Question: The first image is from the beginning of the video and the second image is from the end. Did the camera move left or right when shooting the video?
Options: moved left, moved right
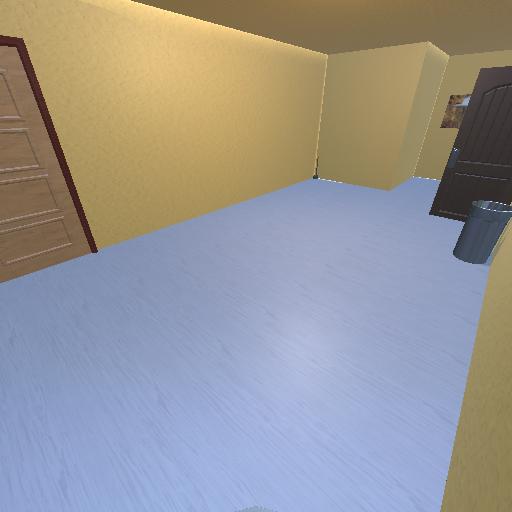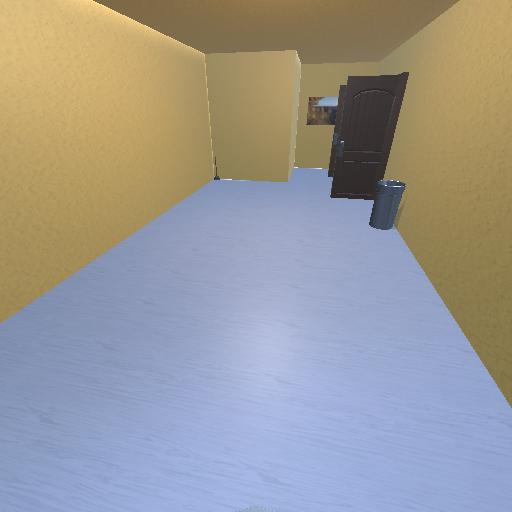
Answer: moved left